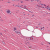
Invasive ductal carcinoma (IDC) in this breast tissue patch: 0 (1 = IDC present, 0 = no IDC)